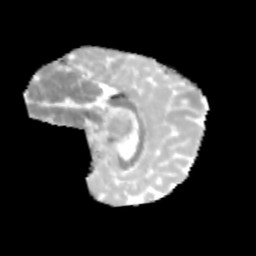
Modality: MD
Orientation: sagittal
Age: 10
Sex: female
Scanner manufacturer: siemens
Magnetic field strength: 3 T
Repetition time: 3.8 s
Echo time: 0.07 s